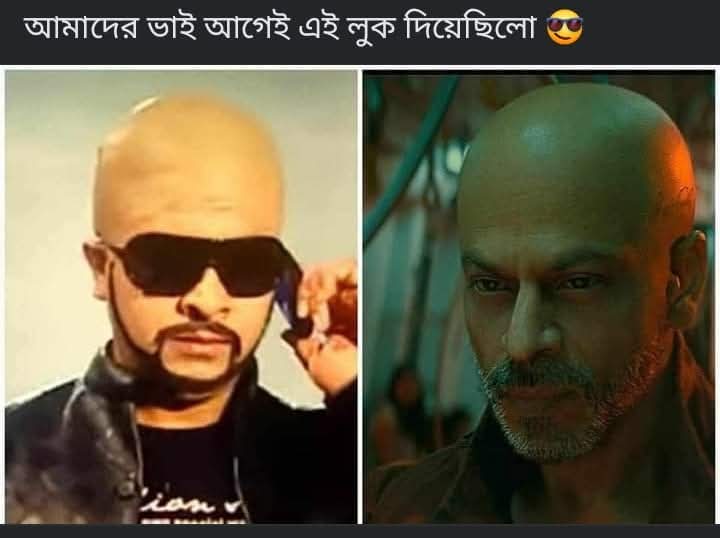
Text: আমাদের ভাই আগেই এই লুক দিয়েছিলো
Label: Non Hate